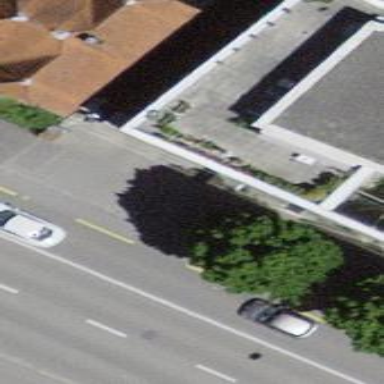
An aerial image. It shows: Parking entrance.